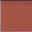
Piece: xx